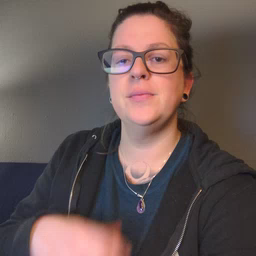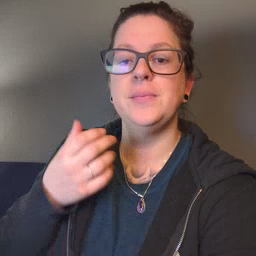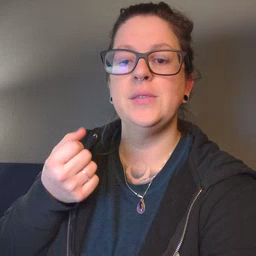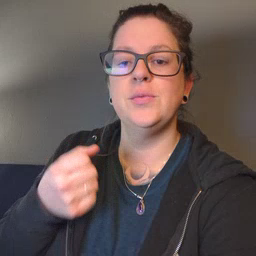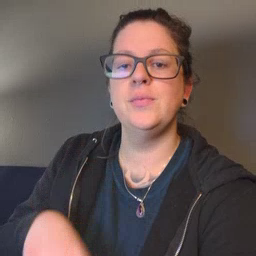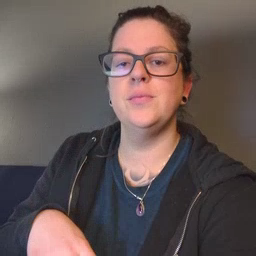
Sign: milk